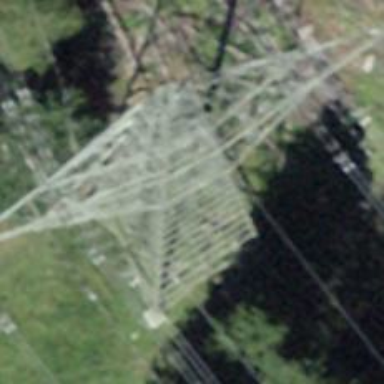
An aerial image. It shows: Power tower.